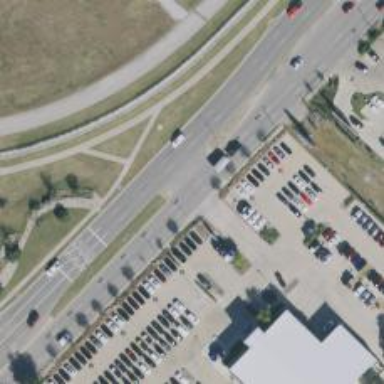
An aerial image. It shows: Secondary link road.